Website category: game
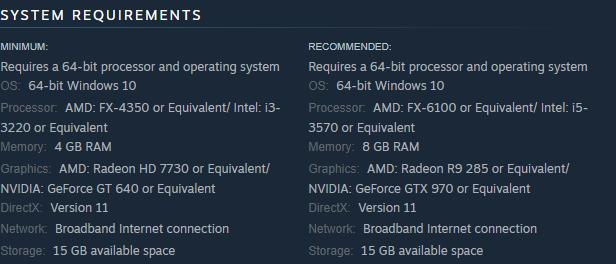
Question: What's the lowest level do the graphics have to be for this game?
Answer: AMD: Radeon HD 7730 or Equivalent/ NVIDIA: GeForce GT 640 or Equivalent

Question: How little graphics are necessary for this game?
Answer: AMD: Radeon HD 7730 or Equivalent/ NVIDIA: GeForce GT 640 or Equivalent

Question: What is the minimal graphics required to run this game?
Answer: AMD: Radeon HD 7730 or Equivalent/ NVIDIA: GeForce GT 640 or Equivalent

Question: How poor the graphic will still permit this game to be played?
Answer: AMD: Radeon HD 7730 or Equivalent/ NVIDIA: GeForce GT 640 or Equivalent

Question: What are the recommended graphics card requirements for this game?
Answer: AMD: Radeon R9 285 or Equivalent/ NVIDIA: GeForce GTX 970 or Equivalent

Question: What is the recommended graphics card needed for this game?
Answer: AMD: Radeon R9 285 or Equivalent/ NVIDIA: GeForce GTX 970 or Equivalent

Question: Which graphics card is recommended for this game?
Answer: AMD: Radeon R9 285 or Equivalent/ NVIDIA: GeForce GTX 970 or Equivalent

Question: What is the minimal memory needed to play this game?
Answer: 4 GB RAM

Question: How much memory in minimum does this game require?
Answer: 4 GB RAM

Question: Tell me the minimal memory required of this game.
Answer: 4 GB RAM

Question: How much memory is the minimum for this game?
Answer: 4 GB RAM

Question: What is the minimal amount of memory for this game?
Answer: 4 GB RAM

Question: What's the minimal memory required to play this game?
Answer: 4 GB RAM

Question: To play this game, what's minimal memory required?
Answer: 4 GB RAM

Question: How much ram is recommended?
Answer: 8 GB RAM

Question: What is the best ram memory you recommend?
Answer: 8 GB RAM

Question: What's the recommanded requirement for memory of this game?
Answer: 8 GB RAM

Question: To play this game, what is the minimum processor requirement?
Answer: AMD: FX-4350 or Equivalent/ Intel: i3-3220 or Equivalent

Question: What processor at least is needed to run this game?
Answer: AMD: FX-4350 or Equivalent/ Intel: i3-3220 or Equivalent

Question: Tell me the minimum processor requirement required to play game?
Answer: AMD: FX-4350 or Equivalent/ Intel: i3-3220 or Equivalent

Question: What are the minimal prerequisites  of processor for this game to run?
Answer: AMD: FX-4350 or Equivalent/ Intel: i3-3220 or Equivalent

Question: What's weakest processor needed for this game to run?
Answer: AMD: FX-4350 or Equivalent/ Intel: i3-3220 or Equivalent

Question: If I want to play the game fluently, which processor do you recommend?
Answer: AMD: FX-6100 or Equivalent/ Intel: i5-3570 or Equivalent

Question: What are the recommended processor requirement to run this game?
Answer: AMD: FX-6100 or Equivalent/ Intel: i5-3570 or Equivalent

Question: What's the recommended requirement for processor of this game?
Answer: AMD: FX-6100 or Equivalent/ Intel: i5-3570 or Equivalent

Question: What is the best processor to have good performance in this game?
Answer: AMD: FX-6100 or Equivalent/ Intel: i5-3570 or Equivalent

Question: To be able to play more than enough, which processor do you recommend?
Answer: AMD: FX-6100 or Equivalent/ Intel: i5-3570 or Equivalent